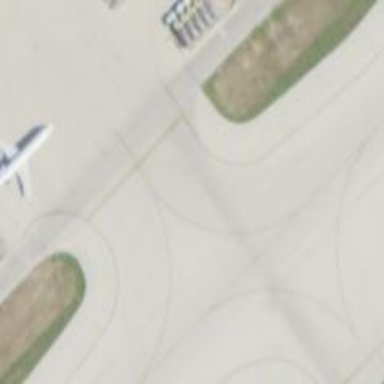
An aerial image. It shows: Image of taxiway at airport.